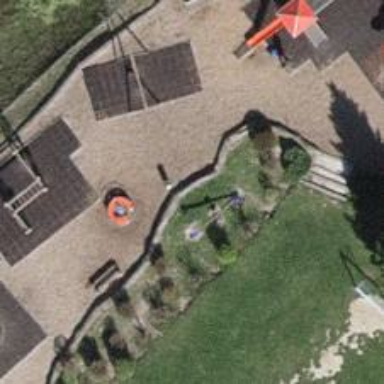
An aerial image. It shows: Seesaw in the playground.